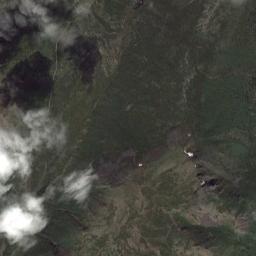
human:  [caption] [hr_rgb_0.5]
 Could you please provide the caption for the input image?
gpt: The cumulus clouds are located above the land covered by dense vegetation and the shadow of the clouds is on the land .

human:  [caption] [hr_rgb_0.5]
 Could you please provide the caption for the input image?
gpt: White clouds on green land .

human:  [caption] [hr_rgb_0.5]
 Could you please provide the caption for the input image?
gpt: The white cloud is above green land .

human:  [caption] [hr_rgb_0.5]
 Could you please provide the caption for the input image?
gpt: A thick white cloud floats on the deep blue sea .

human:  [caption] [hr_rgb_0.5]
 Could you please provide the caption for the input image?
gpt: There are a few white clouds over a green plain .